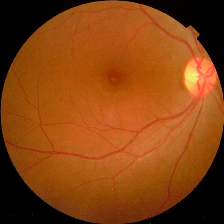
Diabetic retinopathy grade: No DR